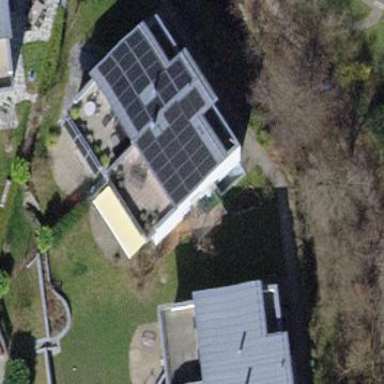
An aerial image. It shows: Semi-detached house.